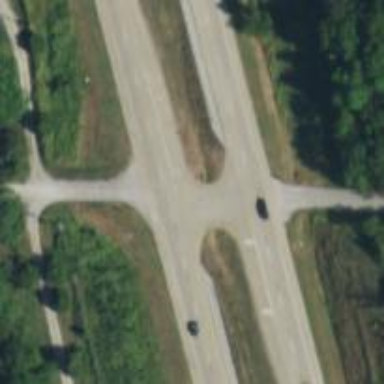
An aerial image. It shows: Trunk link highway.